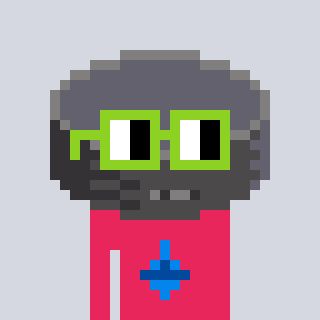
a pixel art character with square light green glasses, a hockey puck-shaped head and a redpinkish-colored body on a cool background